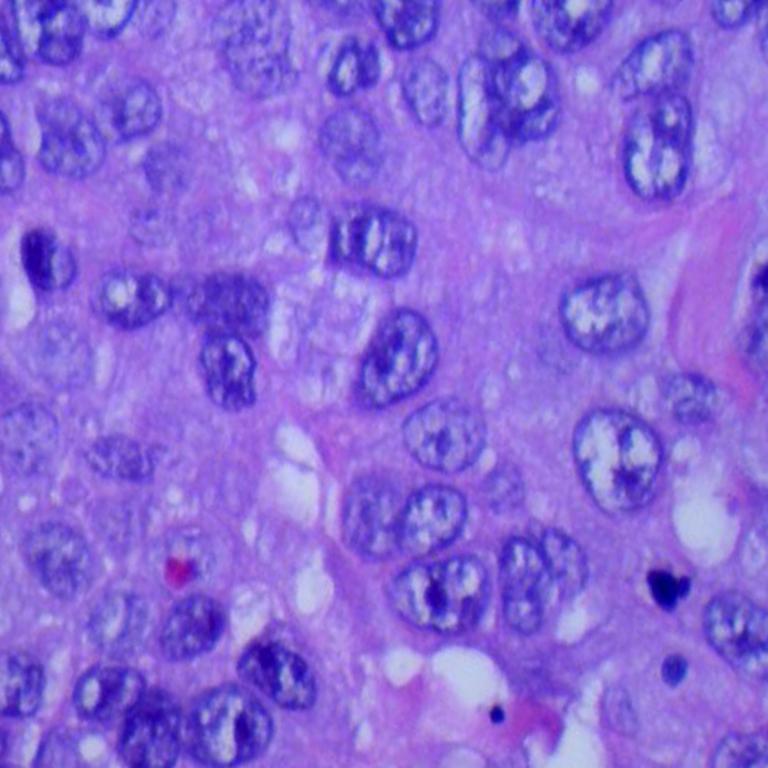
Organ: lung
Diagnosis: squamous carcinomas